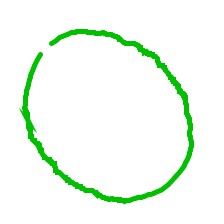
Shape: circle